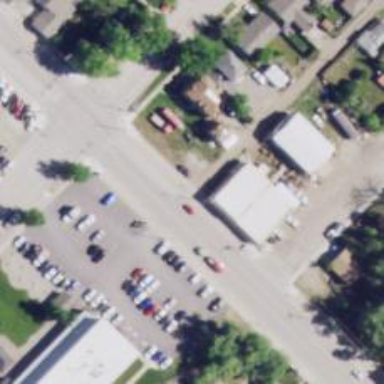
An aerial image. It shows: Alleyway designated as service road.